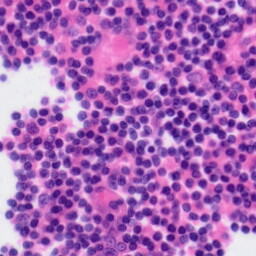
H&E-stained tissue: Tonsil